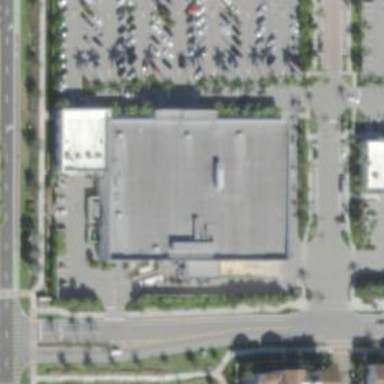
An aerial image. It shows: Supermarket.